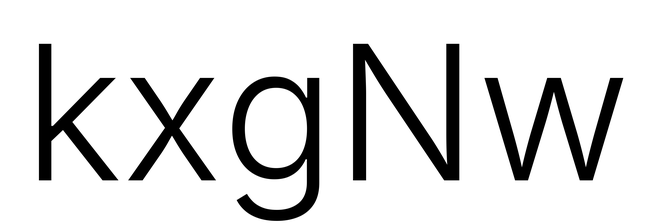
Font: Inter_Light